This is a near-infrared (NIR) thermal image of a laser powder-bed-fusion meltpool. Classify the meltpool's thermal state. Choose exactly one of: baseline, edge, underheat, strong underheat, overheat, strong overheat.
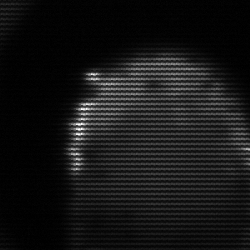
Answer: edge